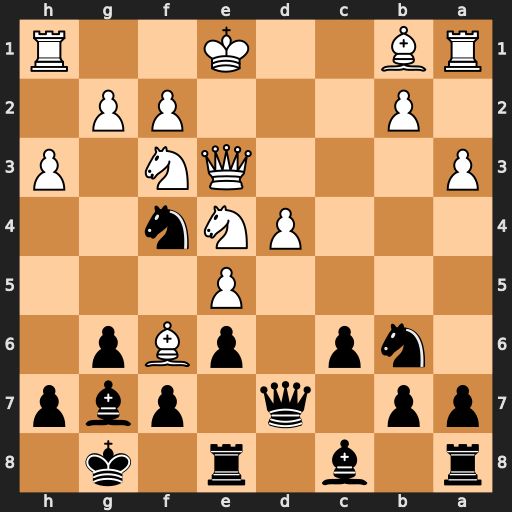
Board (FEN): r1b1r1k1/pp1q1pbp/1np1pBp1/4P3/3PNn2/P3QN1P/1P3PP1/RB2K2R
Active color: b
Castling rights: KQ
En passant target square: -
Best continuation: Nxg2+ Ke2 Nxe3